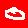
Digit: 0